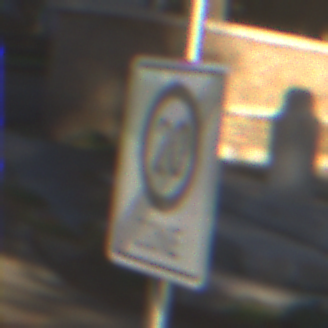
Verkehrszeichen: EndeZone20
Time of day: MorningAfternoon
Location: Outdoor (Suburban)
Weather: Clear
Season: NotSpecified
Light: Natural